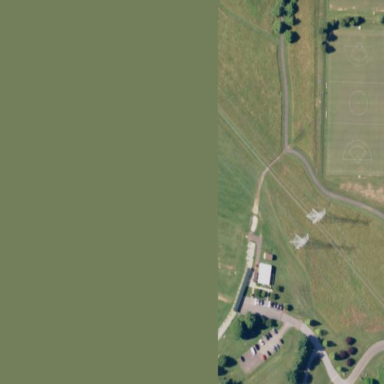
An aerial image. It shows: Sports center dedicated to golf on leisure land.